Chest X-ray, AP view. Patient: 73 years old, sex M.
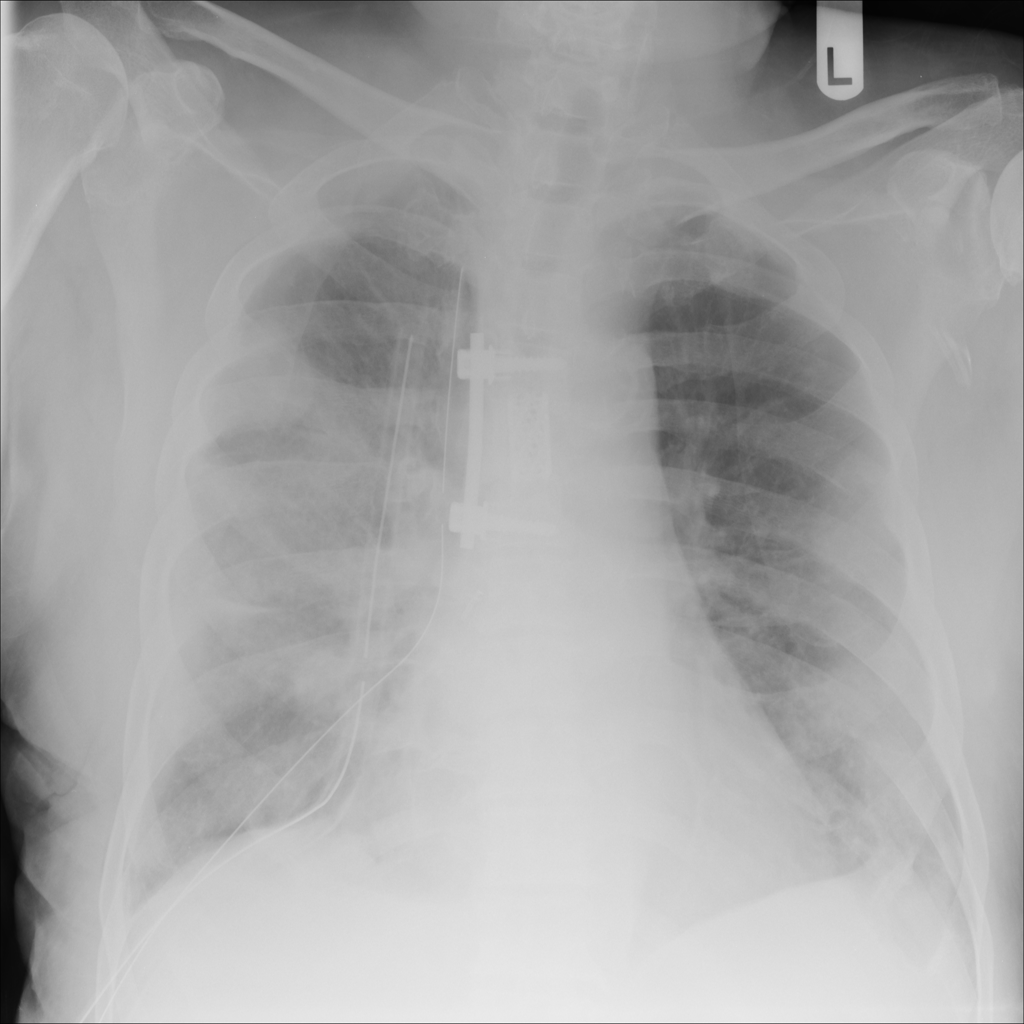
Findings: No Finding